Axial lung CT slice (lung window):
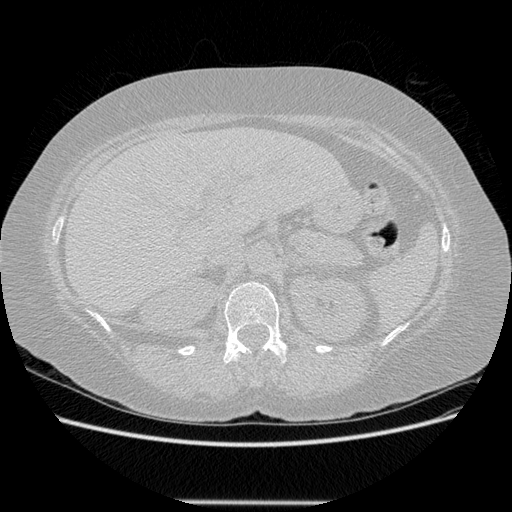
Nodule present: no